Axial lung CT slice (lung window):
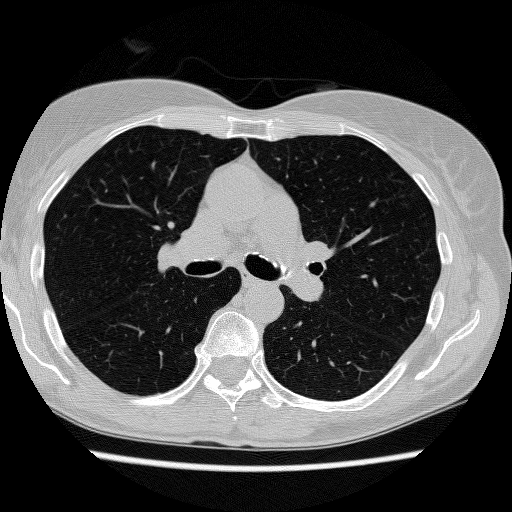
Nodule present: no